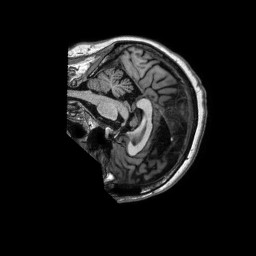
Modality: T1w
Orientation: sagittal
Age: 58
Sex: female
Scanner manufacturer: philips
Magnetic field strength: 1.5 T
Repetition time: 0.007205 s
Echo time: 0.003289 s